The image shows the envelope spectrum of a rolling-element bearing's vibration signal, with the characteristic fault frequencies (BPFO outer race, BPFI inner race, BSF ball, FTF cage) marked as reference lines. Diagnose the bearing from this image, choosing from: normal, inner_race, outer_race, ball.
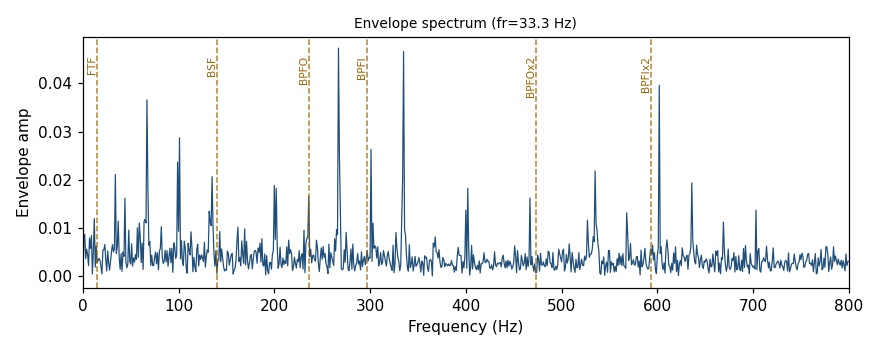
Answer: inner_race